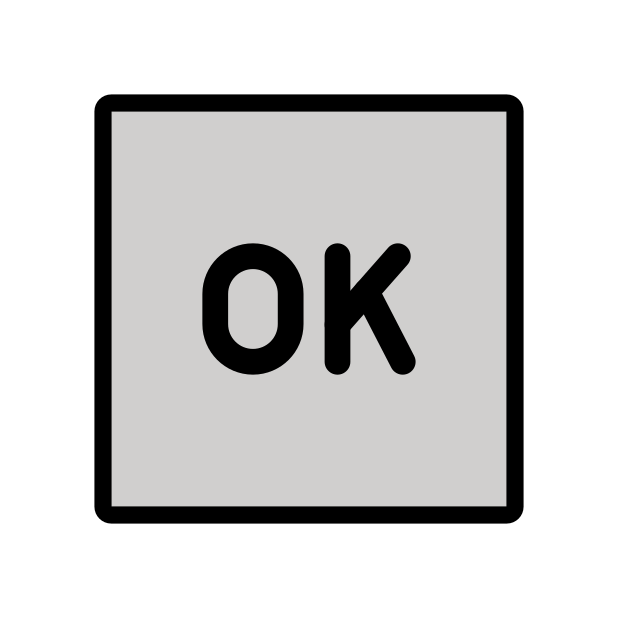
OK button